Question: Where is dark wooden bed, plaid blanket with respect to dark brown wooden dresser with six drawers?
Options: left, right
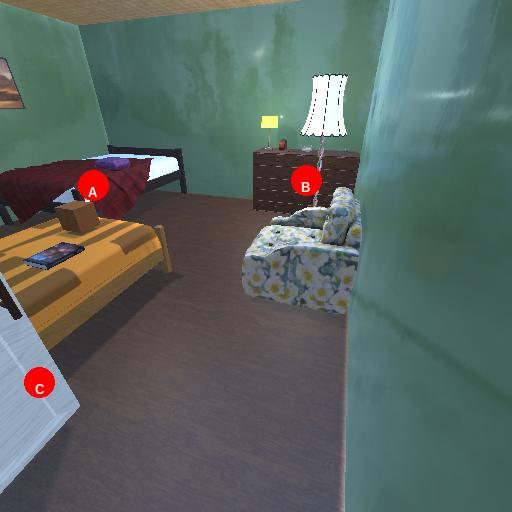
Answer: left